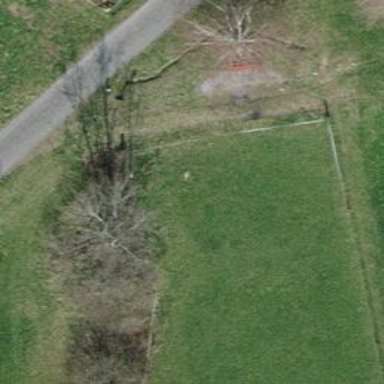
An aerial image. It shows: Bench for seating.